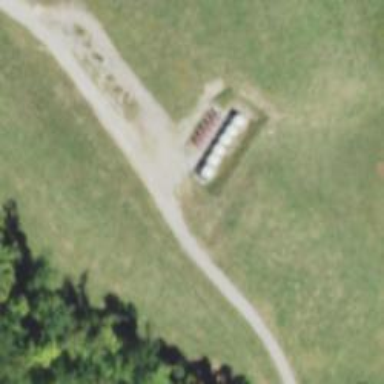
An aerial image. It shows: Storage tank with man-made structure.